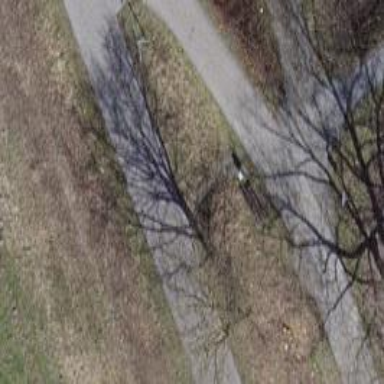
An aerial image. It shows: Bench.